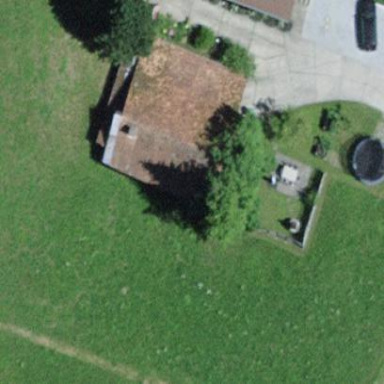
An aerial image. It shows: Garage.